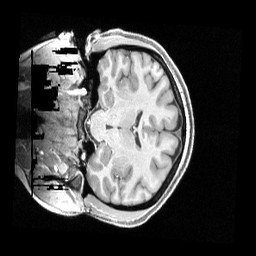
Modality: T1w
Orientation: coronal
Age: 24
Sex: female
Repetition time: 2.4 s
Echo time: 0.00222 s